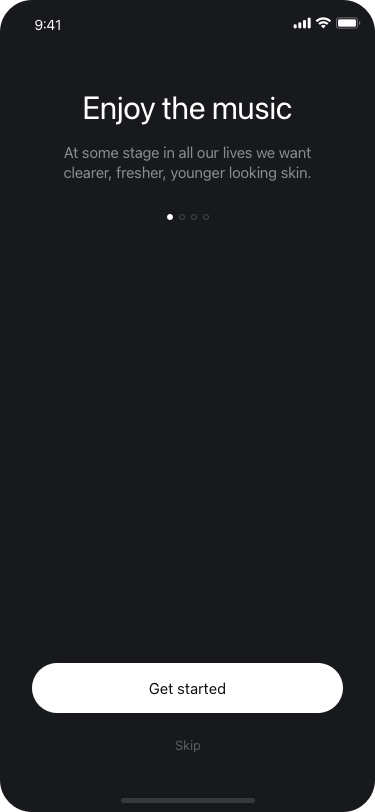
Text in this UI design:
Get started
Enjoy the music
At some stage in all our lives we want clearer, fresher, younger looking skin.
Skip